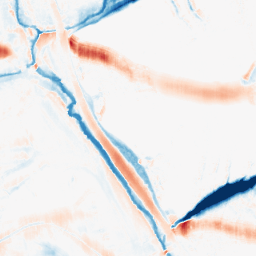
Category: morphological
Decomposition family: morphological_ellipse
Decomposition parameters: operation: average
width: 30
height: 10
Upsampling method: bilinear
Upsampling parameters: scale: 8
Upsampling scale: 8